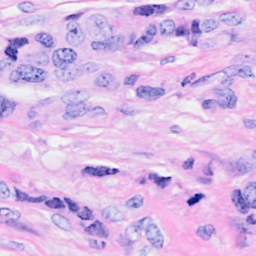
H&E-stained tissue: Breast